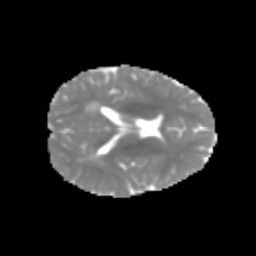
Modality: MD
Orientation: axial
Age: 7
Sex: male
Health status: healthy